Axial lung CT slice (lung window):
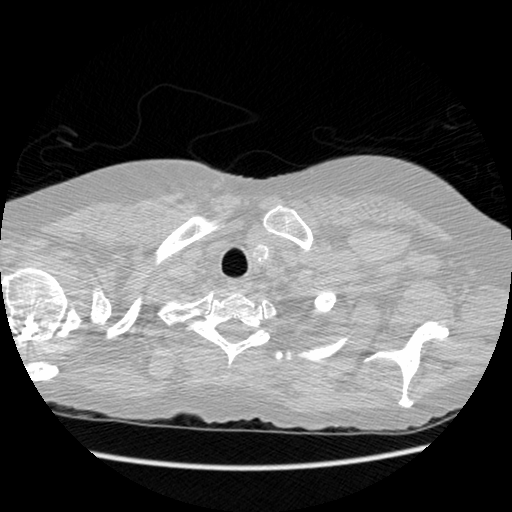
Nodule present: no